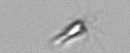
Label: Calciopappus